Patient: sex F, age 69
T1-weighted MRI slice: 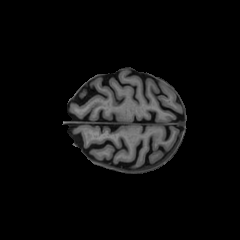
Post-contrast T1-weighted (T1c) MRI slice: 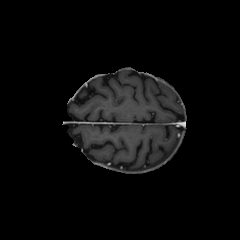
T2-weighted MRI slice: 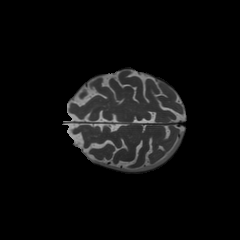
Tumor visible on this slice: no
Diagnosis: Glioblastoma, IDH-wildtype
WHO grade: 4